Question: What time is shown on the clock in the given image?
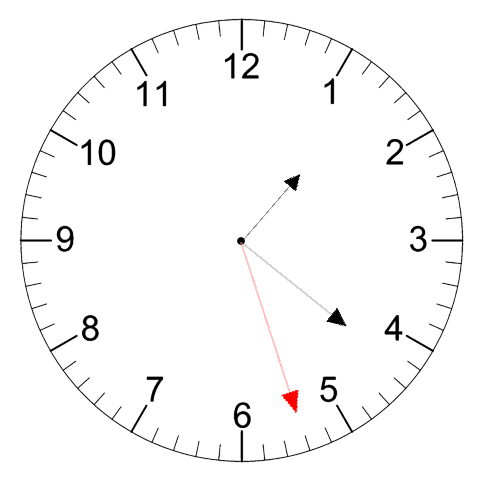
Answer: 01:21:27